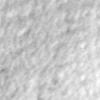
Label: no_change